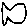
Label: fish